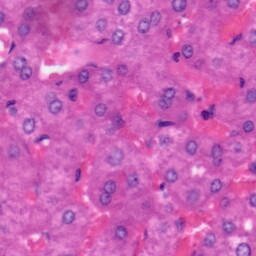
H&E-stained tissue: Liver